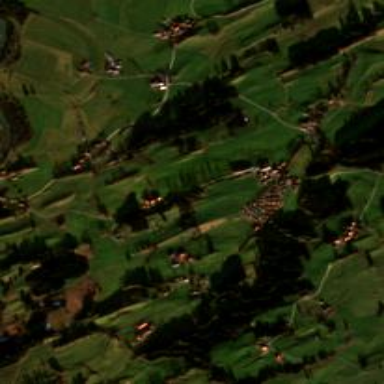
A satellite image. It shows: Small hamlet.